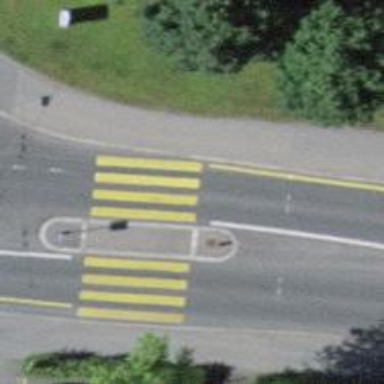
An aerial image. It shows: Kerb barrier.